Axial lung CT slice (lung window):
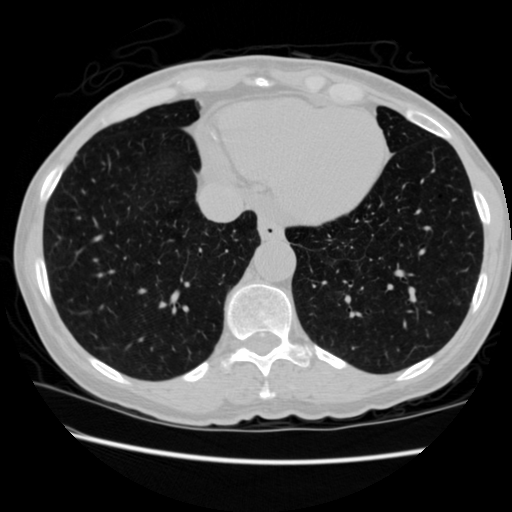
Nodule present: no